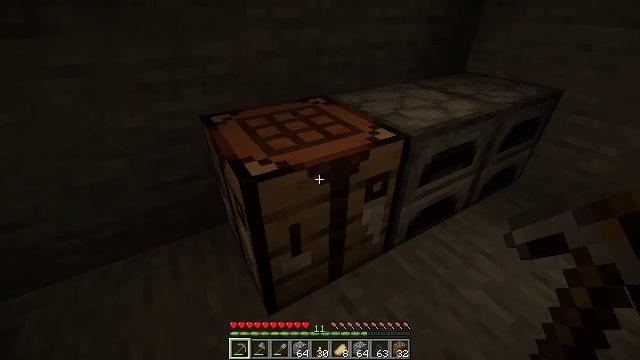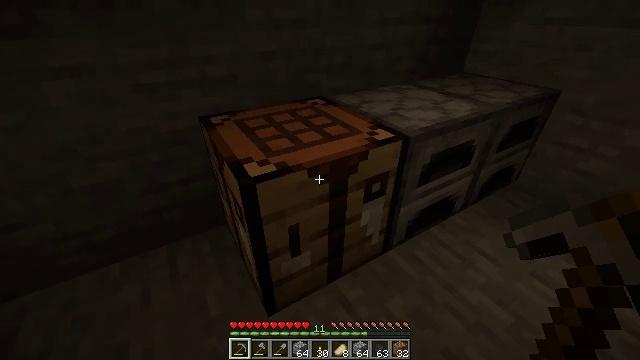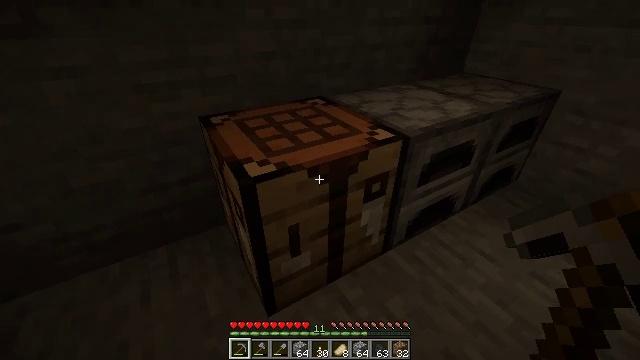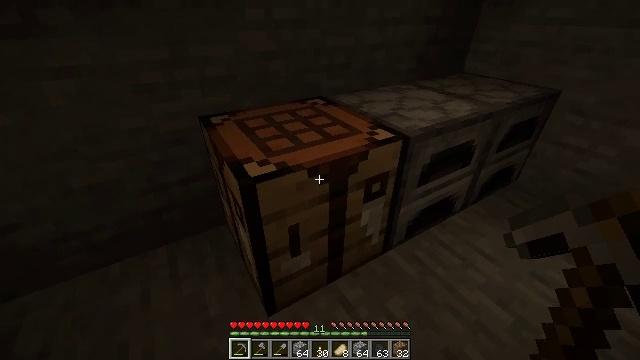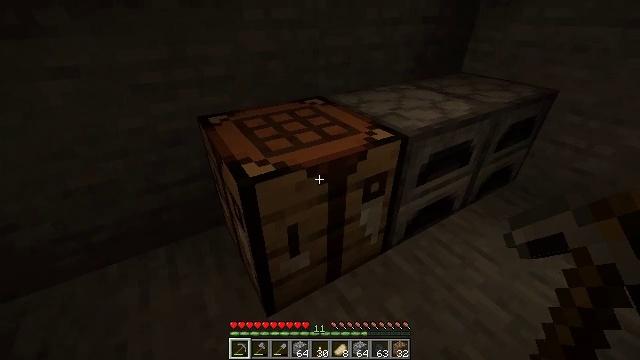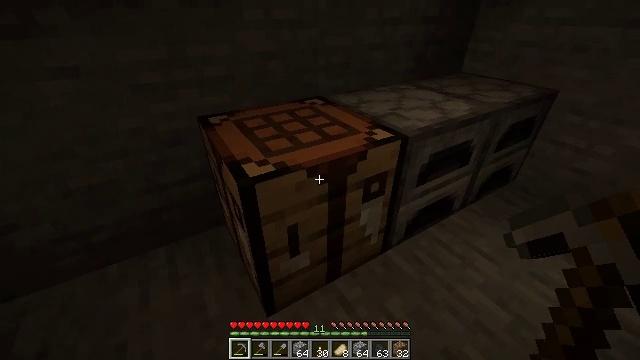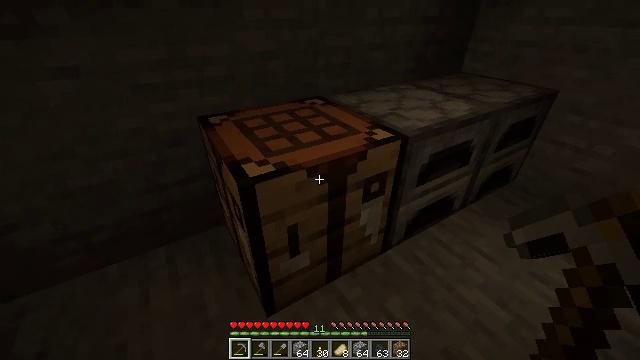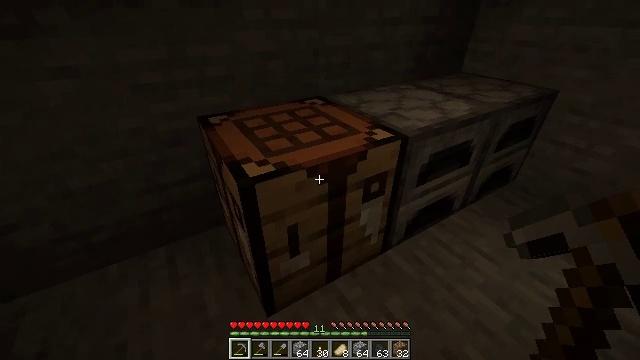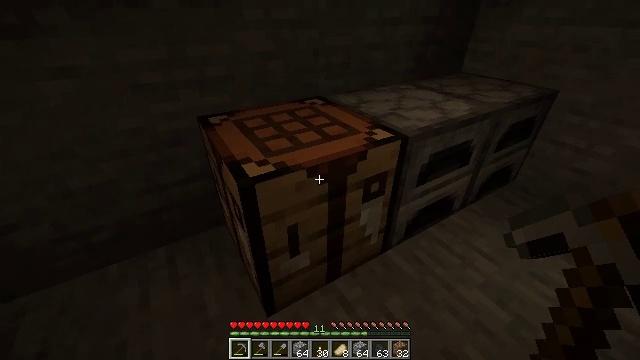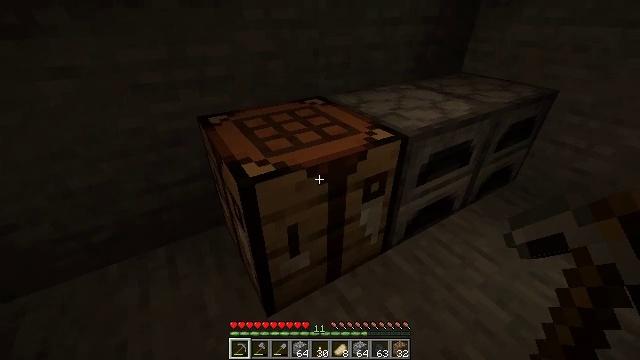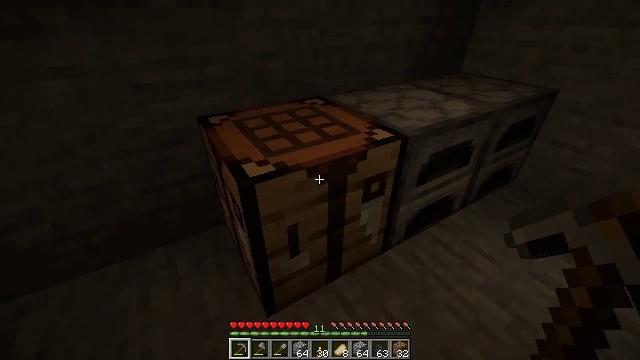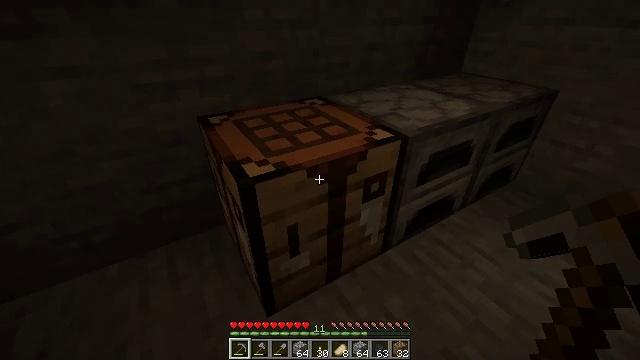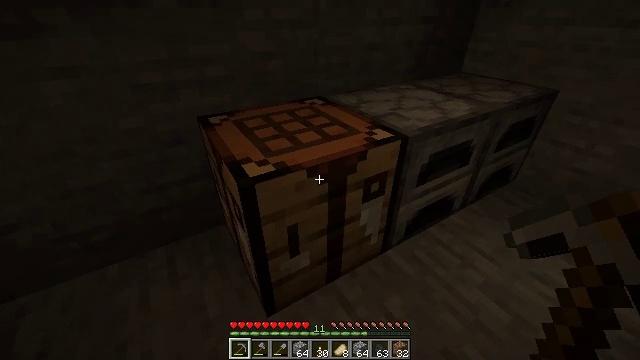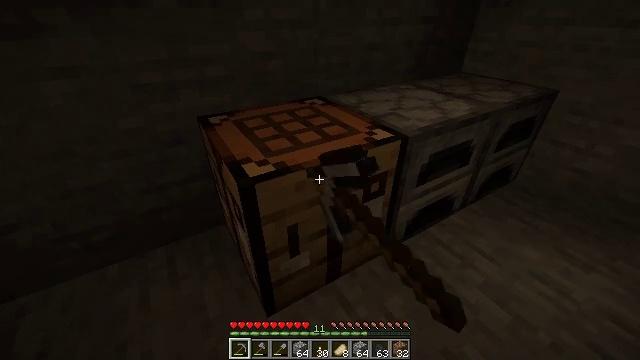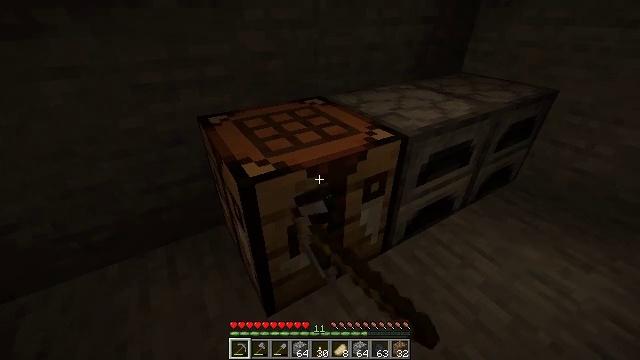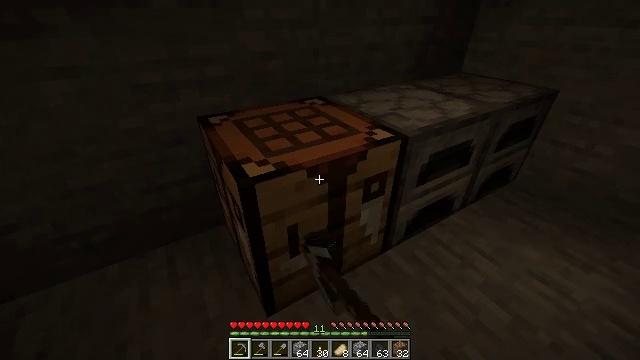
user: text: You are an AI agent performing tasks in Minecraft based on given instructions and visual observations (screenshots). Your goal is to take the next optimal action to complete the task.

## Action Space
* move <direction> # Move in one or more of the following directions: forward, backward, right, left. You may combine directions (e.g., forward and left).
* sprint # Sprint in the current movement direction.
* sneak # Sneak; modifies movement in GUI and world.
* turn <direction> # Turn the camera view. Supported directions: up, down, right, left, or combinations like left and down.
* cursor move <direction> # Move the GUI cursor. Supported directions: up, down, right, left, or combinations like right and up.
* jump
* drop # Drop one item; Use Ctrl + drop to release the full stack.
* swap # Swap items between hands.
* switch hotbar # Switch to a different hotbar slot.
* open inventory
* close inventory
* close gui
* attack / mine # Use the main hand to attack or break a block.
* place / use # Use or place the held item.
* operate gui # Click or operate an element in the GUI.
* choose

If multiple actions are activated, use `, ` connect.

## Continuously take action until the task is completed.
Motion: motion action
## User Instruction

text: Make a white carpet on the crafting table.
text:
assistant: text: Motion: no_op
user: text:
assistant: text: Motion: no_op
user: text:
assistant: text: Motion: no_op
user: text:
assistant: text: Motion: no_op
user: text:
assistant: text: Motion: no_op
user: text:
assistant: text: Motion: no_op
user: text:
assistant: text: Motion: no_op
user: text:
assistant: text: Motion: no_op
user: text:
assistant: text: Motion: no_op
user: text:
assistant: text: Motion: no_op
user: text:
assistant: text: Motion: no_op
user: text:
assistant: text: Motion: use / place
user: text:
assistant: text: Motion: use / place
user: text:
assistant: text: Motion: no_op
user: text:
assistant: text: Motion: no_op
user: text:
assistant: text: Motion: no_op
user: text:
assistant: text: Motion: open gui
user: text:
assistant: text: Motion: no_op
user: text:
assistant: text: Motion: cursor move left
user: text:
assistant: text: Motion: no_op
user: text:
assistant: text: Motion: no_op
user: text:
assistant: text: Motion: no_op
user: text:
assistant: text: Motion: no_op
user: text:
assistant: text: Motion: no_op
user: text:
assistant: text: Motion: cursor move left
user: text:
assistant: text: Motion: cursor move left
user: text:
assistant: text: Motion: cursor move left
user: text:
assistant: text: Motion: cursor move down
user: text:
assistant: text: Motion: cursor move down
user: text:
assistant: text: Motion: cursor move down